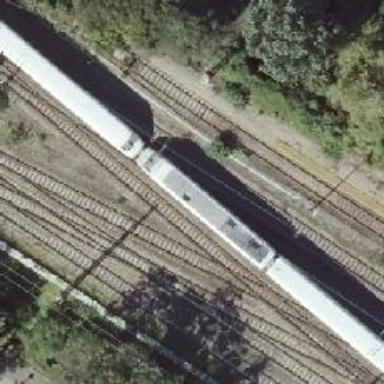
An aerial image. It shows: Railway track with contact lines for electrification.